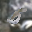
Label: 5